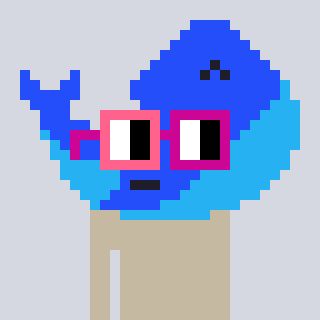
a pixel art character with square pink and red glasses, a whale-shaped head and a bege-colored body on a cool background